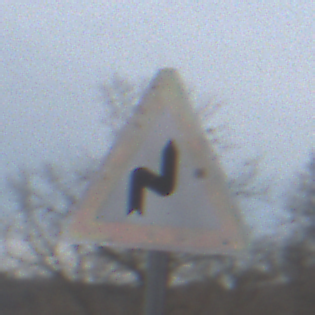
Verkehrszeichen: DoppelkurveRechts
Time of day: MorningAfternoon
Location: Outdoor (Suburban)
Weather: Overcast
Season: NotSpecified
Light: Natural